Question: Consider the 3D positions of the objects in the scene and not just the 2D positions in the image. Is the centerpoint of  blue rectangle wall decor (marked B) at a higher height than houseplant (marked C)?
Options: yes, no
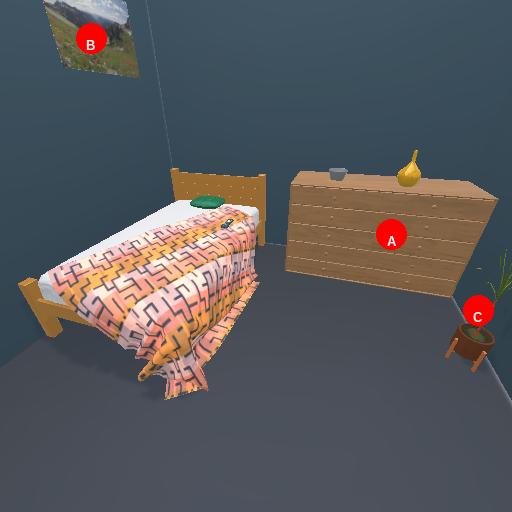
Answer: yes